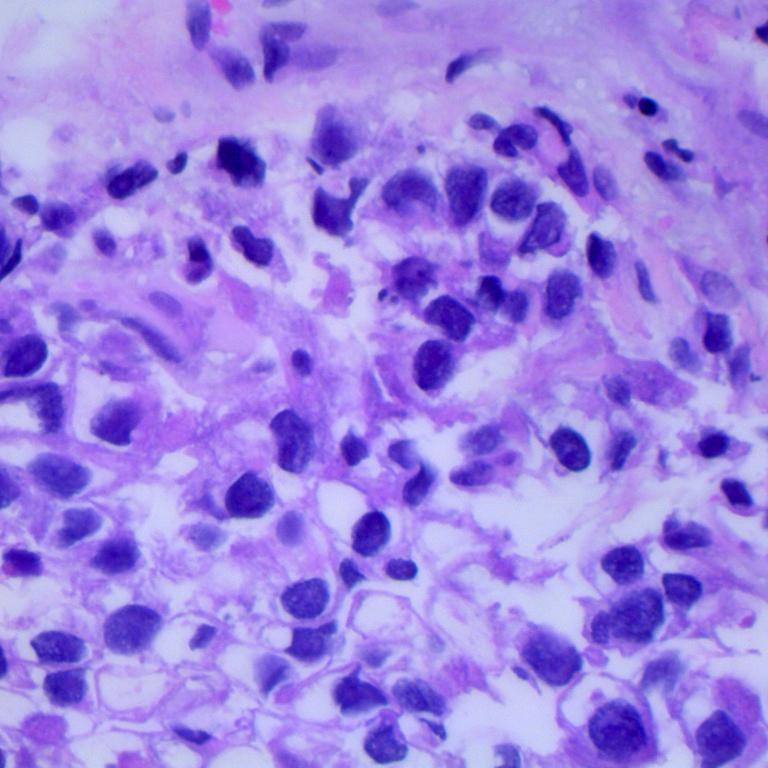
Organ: lung
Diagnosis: adenocarcinomas